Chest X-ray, AP view. Patient: 67 years old, sex F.
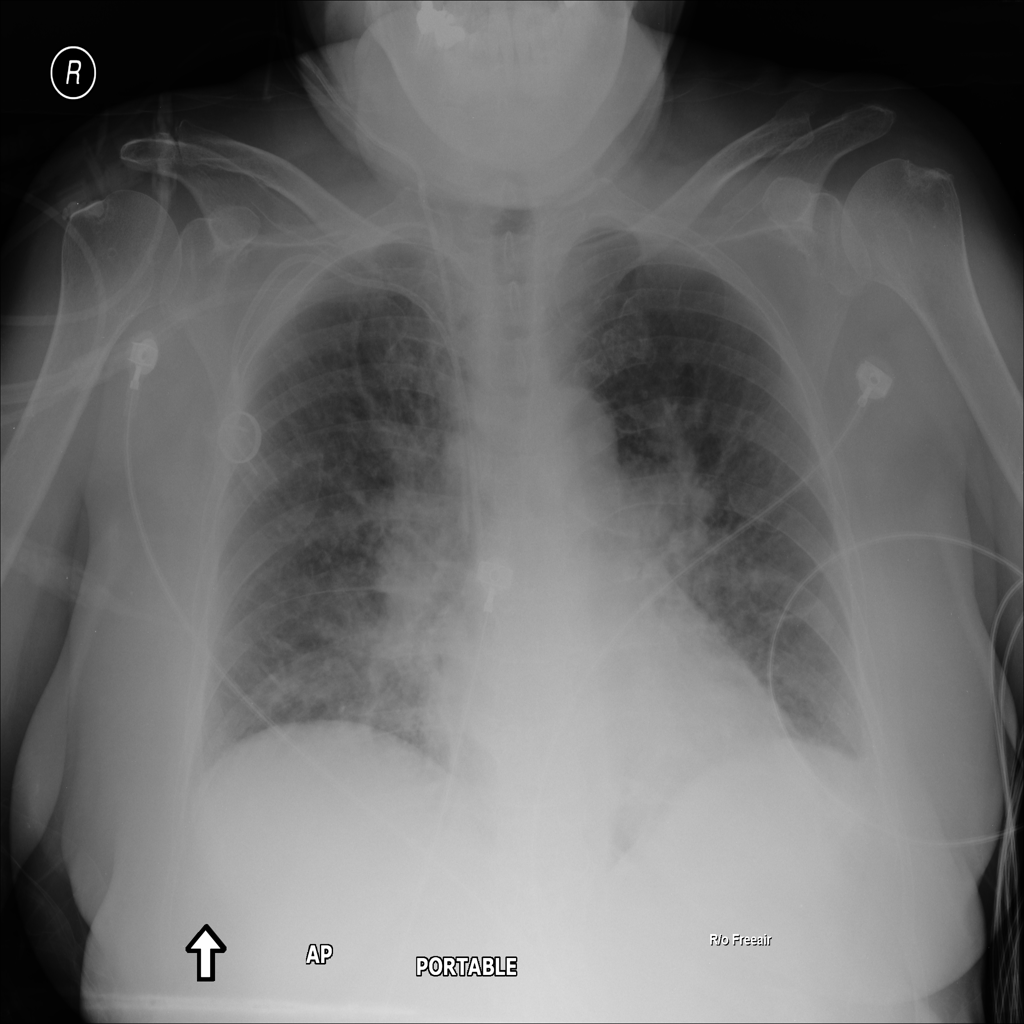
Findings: Atelectasis, Edema